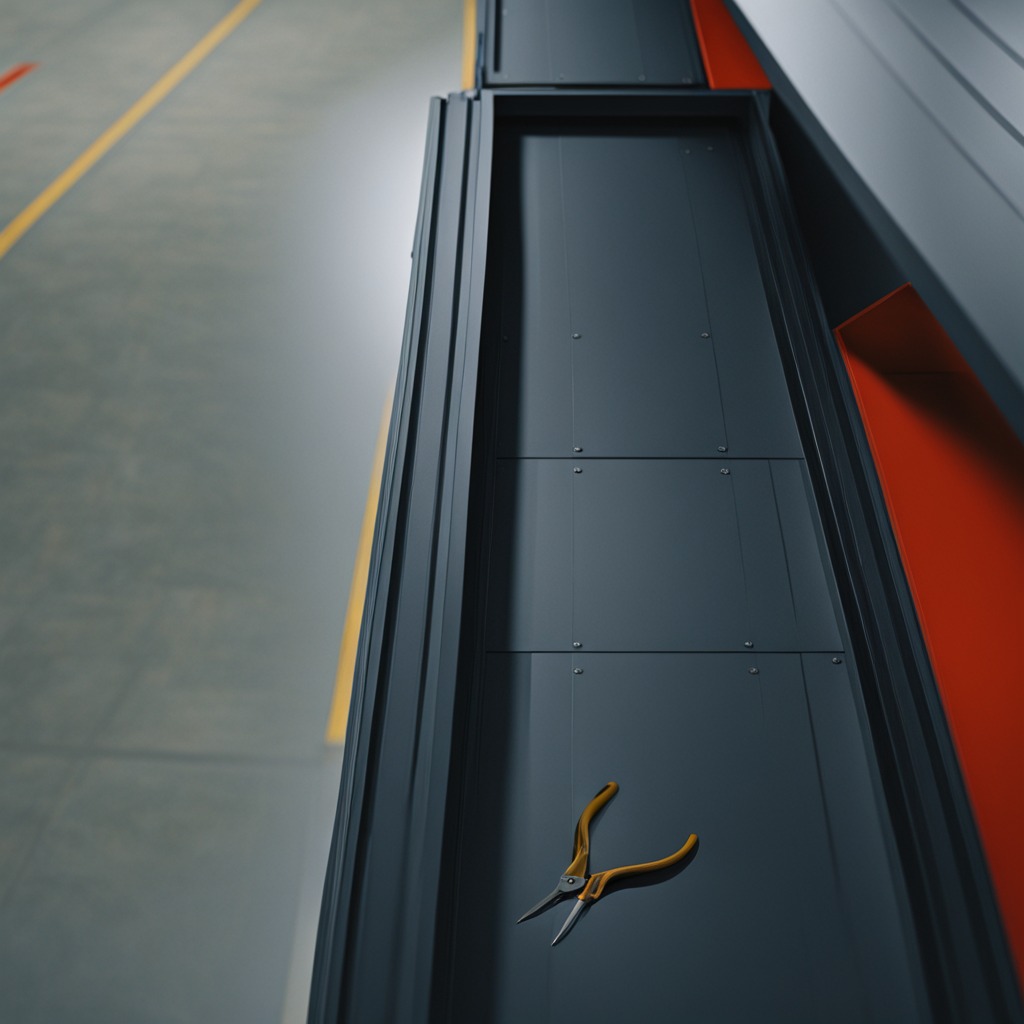
A plier is lying on the toolbox surface.